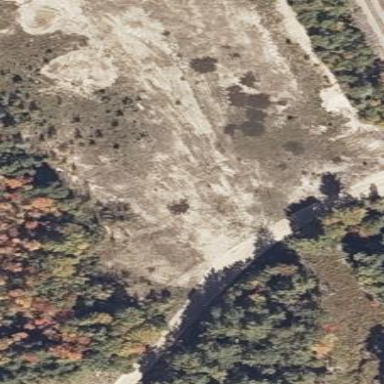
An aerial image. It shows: Excavation site in quarry designated for sand pit activities.